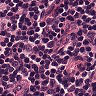
Metastatic tissue present: no